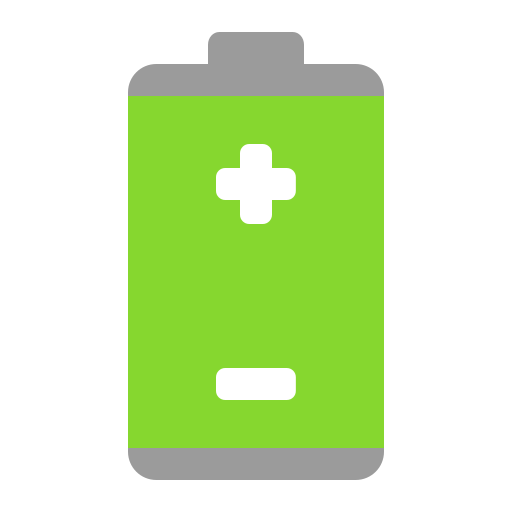
battery flat